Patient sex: M
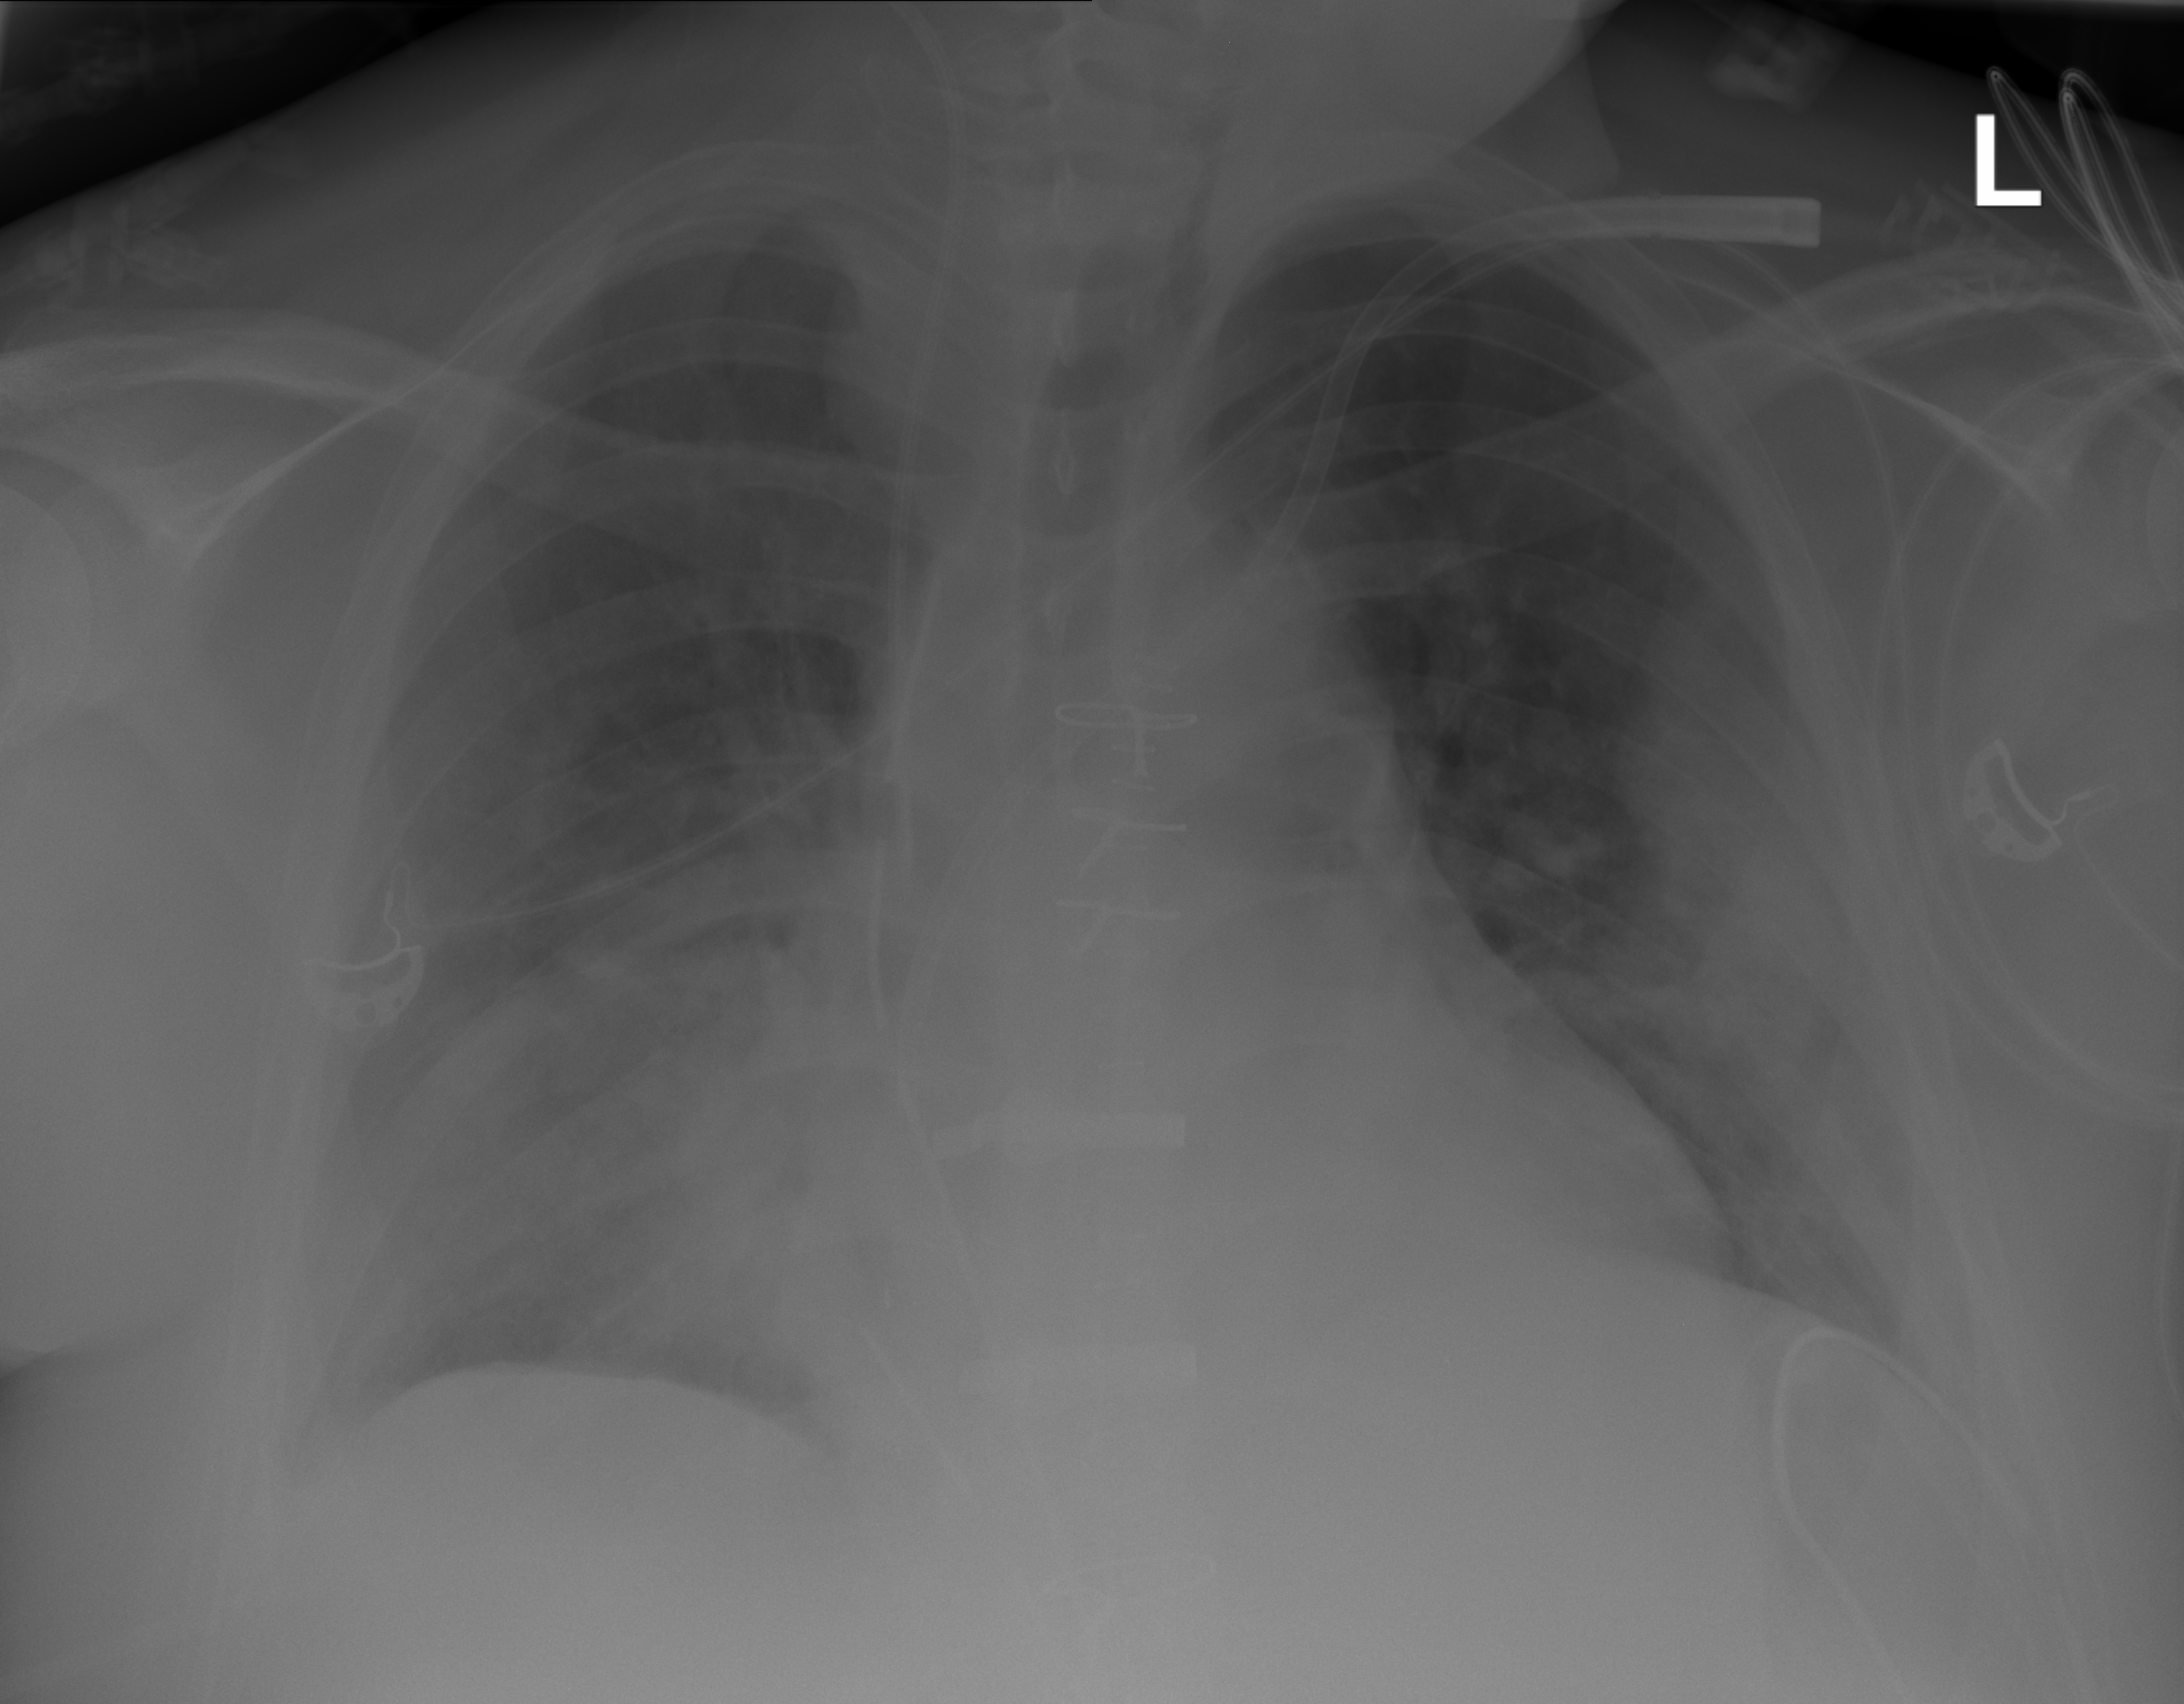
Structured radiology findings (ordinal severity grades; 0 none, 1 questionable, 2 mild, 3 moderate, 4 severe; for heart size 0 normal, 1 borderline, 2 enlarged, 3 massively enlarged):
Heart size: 0
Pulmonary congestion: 2
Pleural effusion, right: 2
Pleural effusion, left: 0
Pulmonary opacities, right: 2
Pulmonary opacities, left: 0
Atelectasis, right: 2
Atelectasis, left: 0